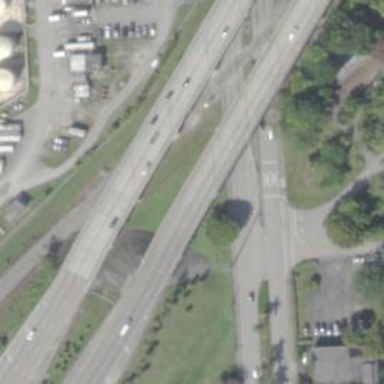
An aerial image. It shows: Asphalt road at the secondary link level.